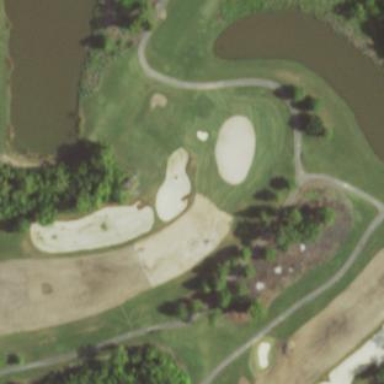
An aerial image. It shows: Sandy area is golf bunker.